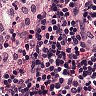
Metastatic tissue present: no